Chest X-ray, PA view. Patient: 65 years old, sex F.
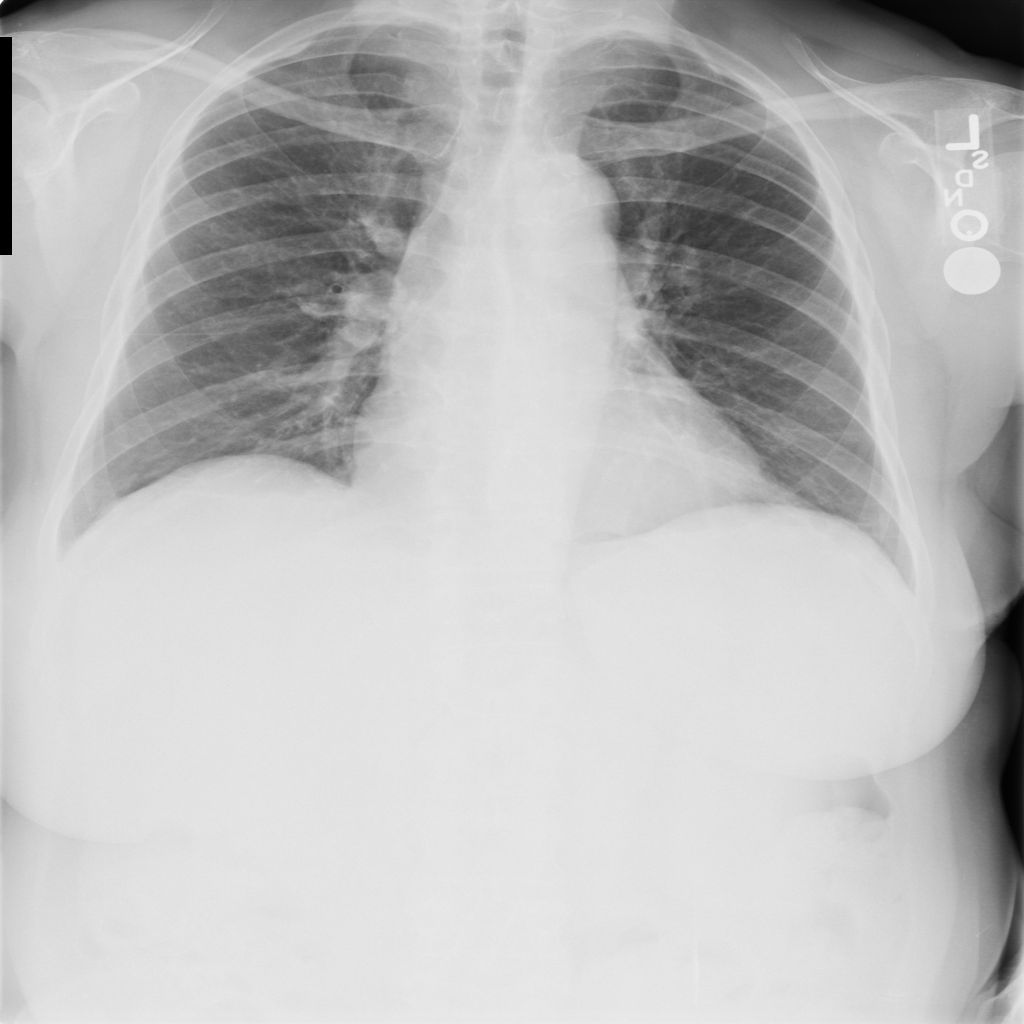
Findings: No Finding